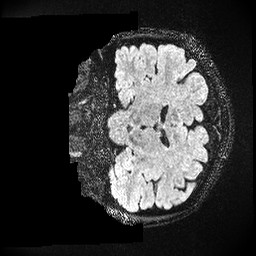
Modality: FLAIR
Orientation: coronal
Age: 34
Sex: female
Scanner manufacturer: ge
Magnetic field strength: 3 T
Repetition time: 4.802 s
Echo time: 0.1171 s